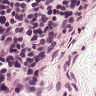
Metastatic tissue present: no